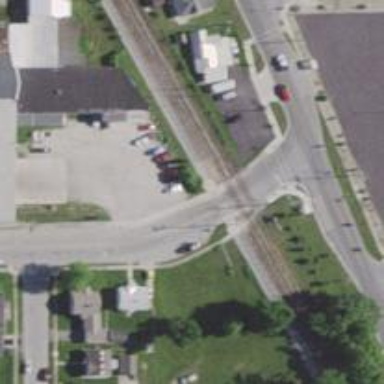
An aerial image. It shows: Railway crossing.